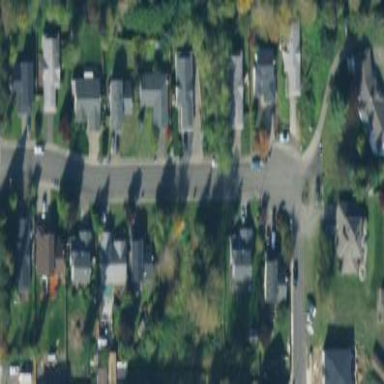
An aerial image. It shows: Residential neighbourhood.